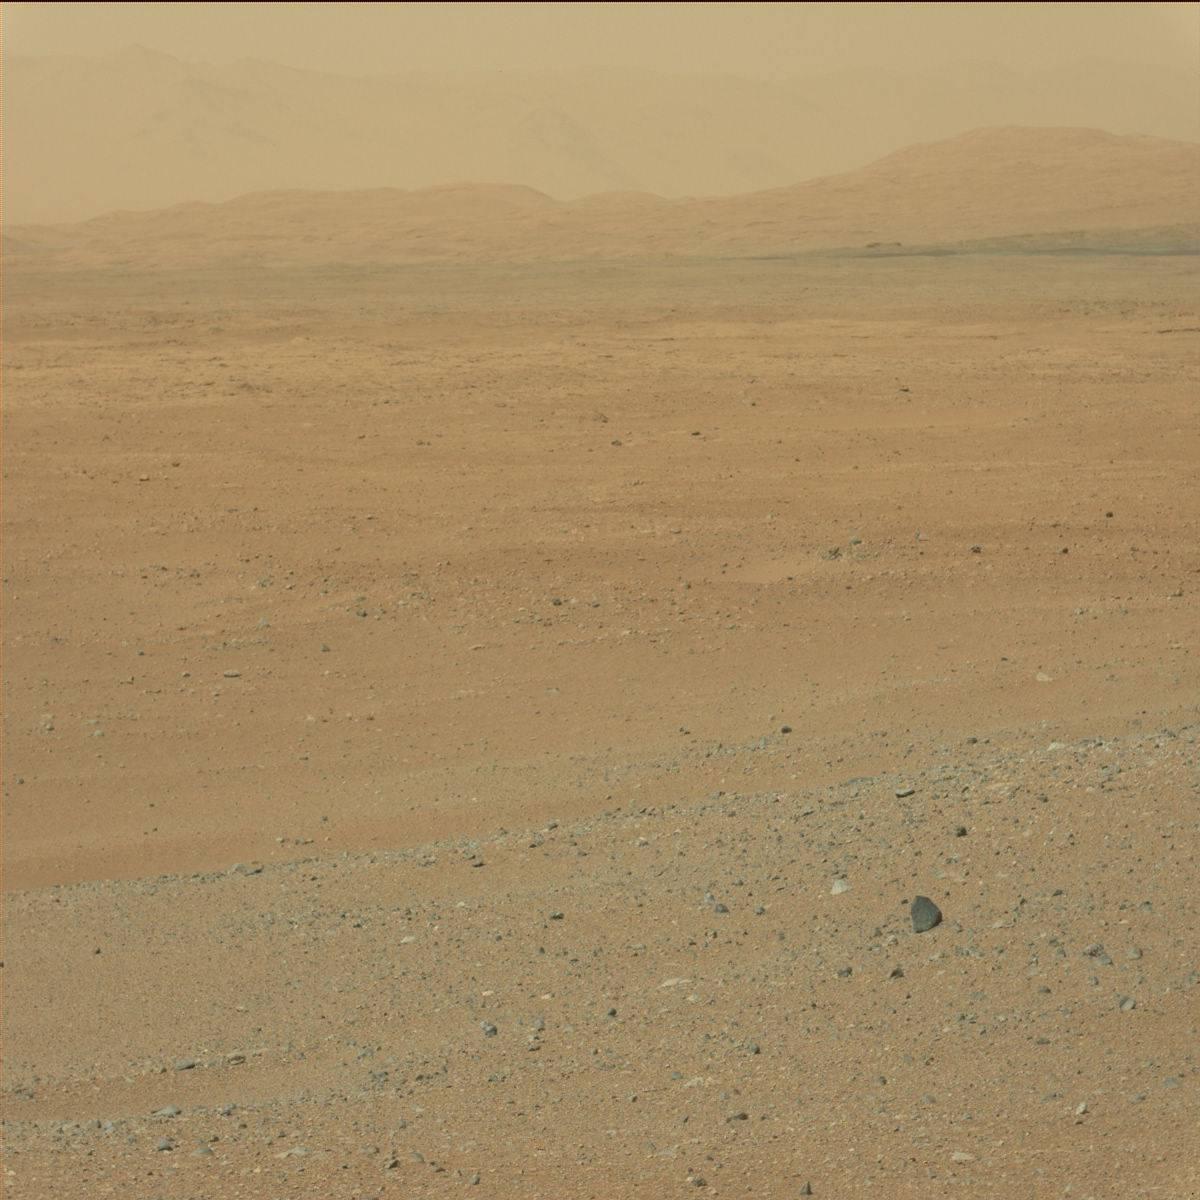
Terrain classes present: Ridge, Rock, Sand / Soil, Sky